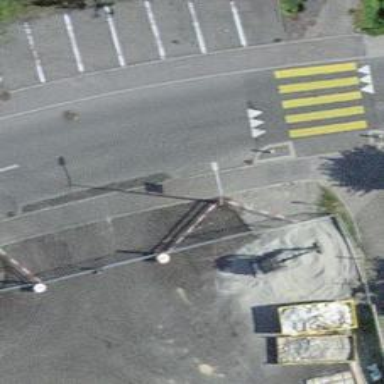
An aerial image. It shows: Footway with zebra crossing.